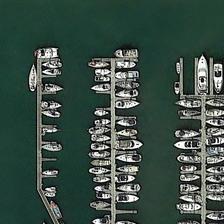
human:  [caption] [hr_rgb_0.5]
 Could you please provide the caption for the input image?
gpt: five rows of white boats are in a port .

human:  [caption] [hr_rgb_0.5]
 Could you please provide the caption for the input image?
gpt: five rows of white boats are in a port .

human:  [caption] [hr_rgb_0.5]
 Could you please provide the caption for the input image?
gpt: five rows of white boats are in a port .

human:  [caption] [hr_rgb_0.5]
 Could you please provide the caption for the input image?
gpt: five rows of white boats are in a port .

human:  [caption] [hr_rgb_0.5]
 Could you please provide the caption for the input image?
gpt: five rows of white boats are in a port .